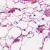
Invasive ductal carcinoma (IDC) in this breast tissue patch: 0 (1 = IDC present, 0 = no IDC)